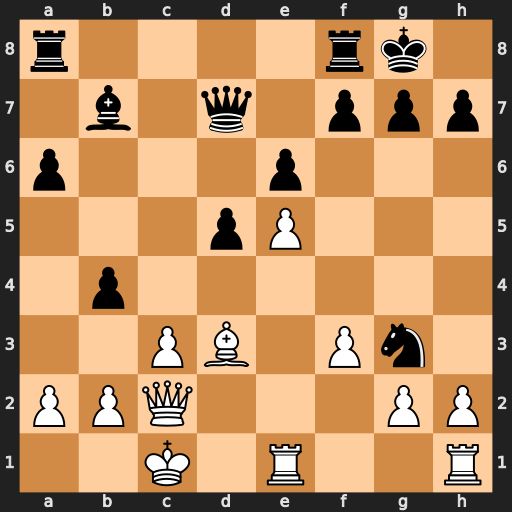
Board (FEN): r4rk1/1b1q1ppp/p3p3/3pP3/1p6/2PB1Pn1/PPQ3PP/2K1R2R
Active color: w
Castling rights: -
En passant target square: -
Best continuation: Bxh7+ Kh8 hxg3